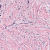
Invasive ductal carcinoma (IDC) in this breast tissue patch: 0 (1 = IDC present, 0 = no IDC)